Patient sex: M
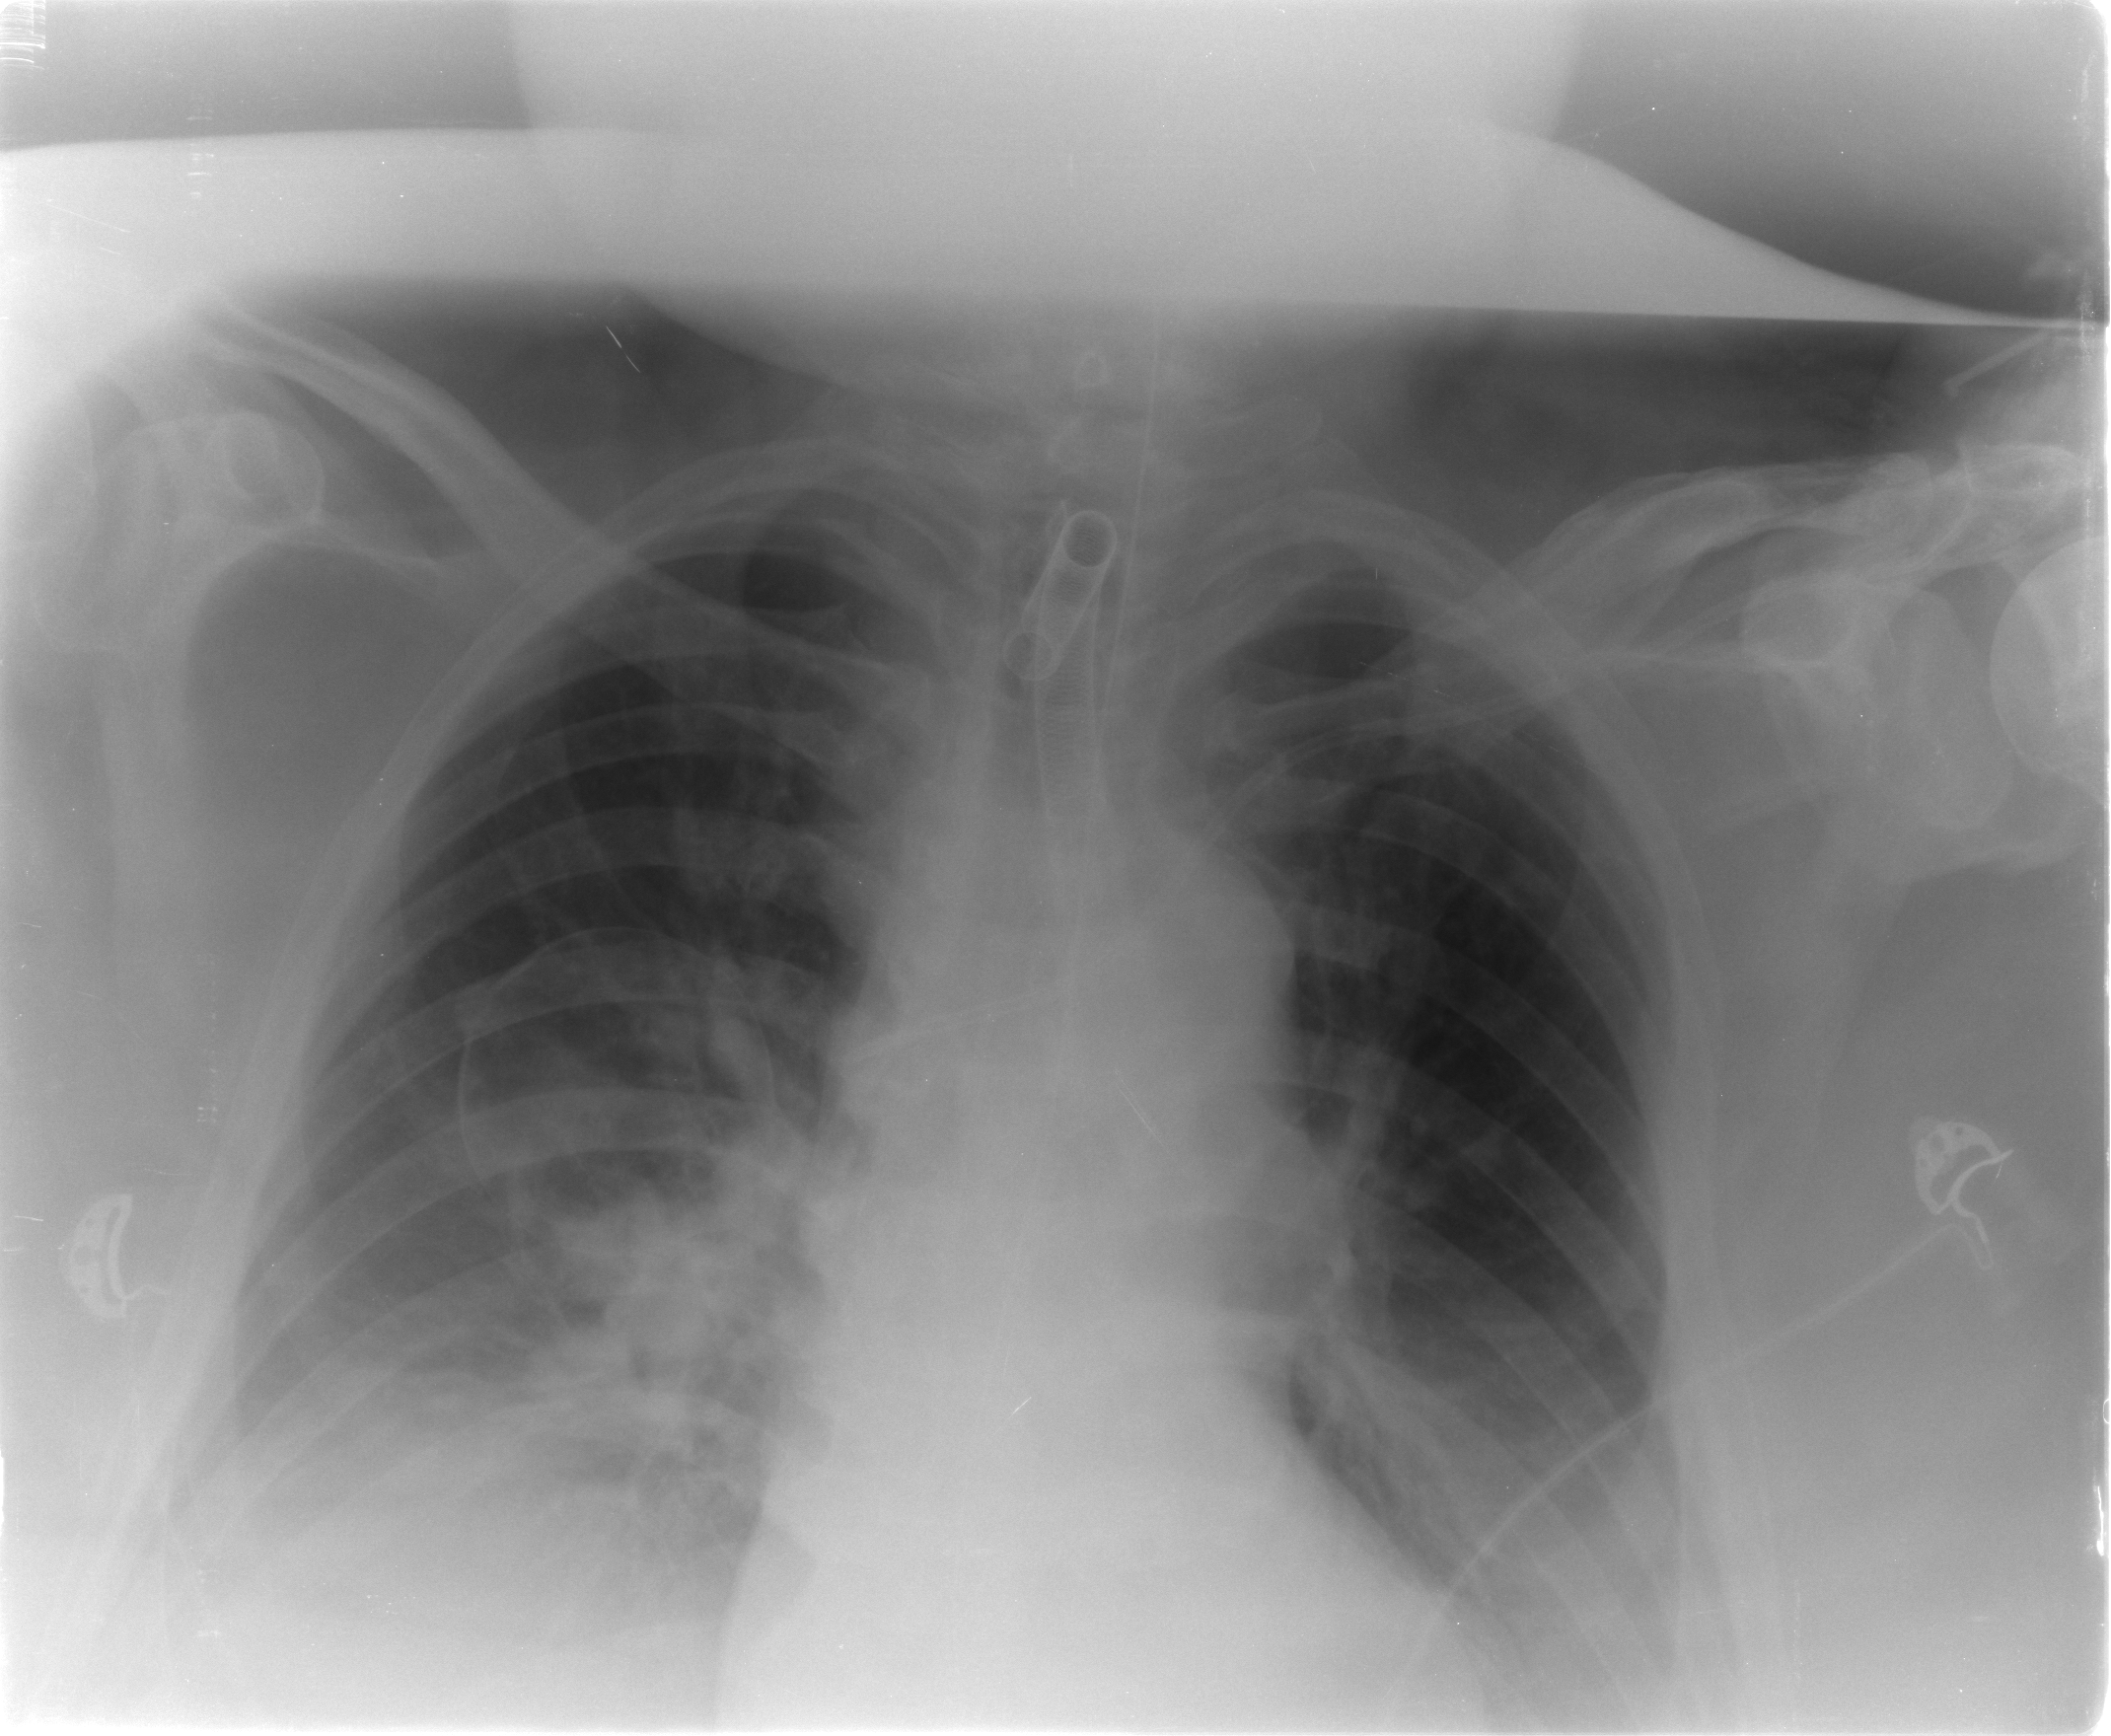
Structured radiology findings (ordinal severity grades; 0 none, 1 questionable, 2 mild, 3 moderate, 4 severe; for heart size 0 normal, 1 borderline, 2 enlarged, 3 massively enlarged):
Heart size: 0
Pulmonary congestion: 2
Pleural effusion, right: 2
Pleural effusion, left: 2
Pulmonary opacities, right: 2
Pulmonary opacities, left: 2
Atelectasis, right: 2
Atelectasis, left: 2